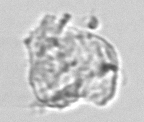
Label: detritus_transparent